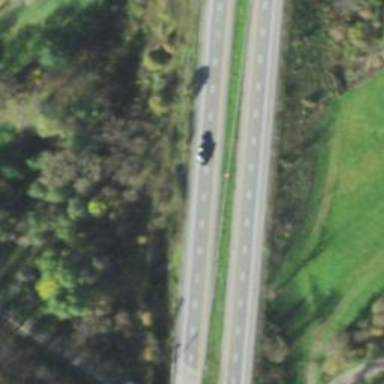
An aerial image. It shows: Asphalt motorway.